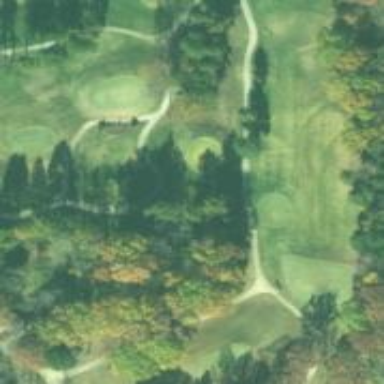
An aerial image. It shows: Service road used as golf cart path.